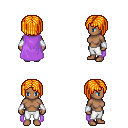
a pixel art fantasy rpg character, female body template, human, dark skin, lavender cape, white pants, light blonde pageboy hairstyle, white cloth bracers, four views (front, back, left, right), 2x2 character sprite sheet, small pixel art, hard edges, no anti-aliasing